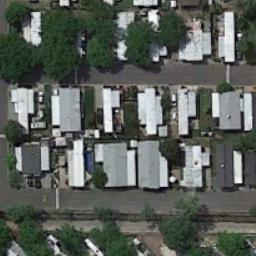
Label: mobile_home_park